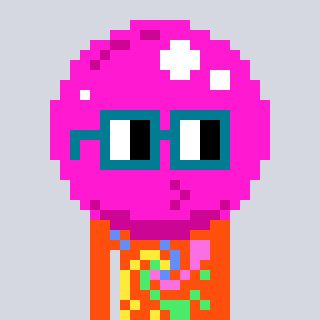
a pixel art character with square dark green glasses, a bubblegum-shaped head and a orange-colored body on a cool background